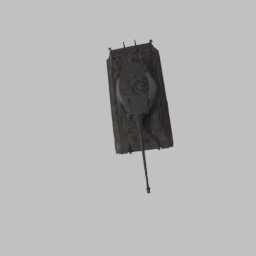
Label: mechanical